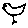
Label: bird